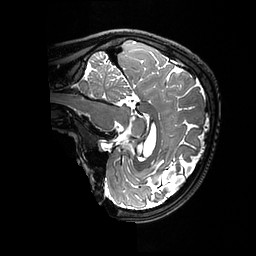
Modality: T2w
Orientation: sagittal
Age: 23
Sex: female
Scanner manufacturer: ge
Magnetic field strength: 3 T
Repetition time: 3.202 s
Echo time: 0.06636 s